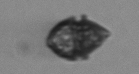
Label: Kryptoperidinium_triquetrum